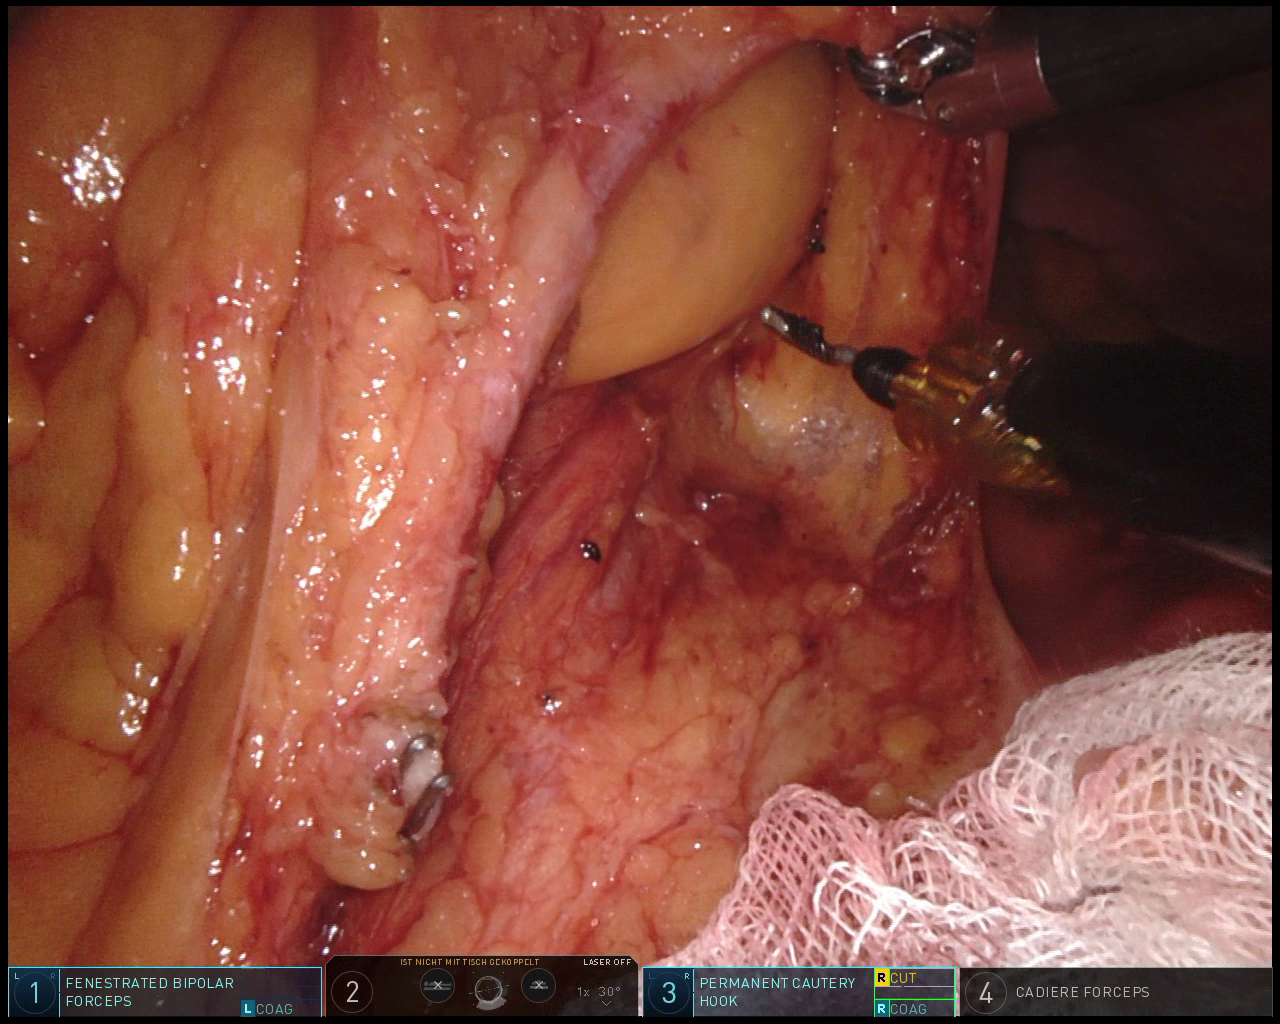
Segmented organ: ureter
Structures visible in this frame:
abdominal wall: no
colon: no
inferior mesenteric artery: no
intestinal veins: no
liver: no
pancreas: no
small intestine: no
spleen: no
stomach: no
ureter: yes
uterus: no
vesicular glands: no